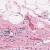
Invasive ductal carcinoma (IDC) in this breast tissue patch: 0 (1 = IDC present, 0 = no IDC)